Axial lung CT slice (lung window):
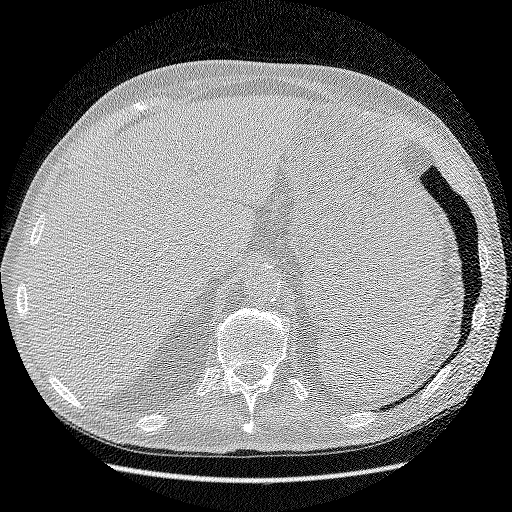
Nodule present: no